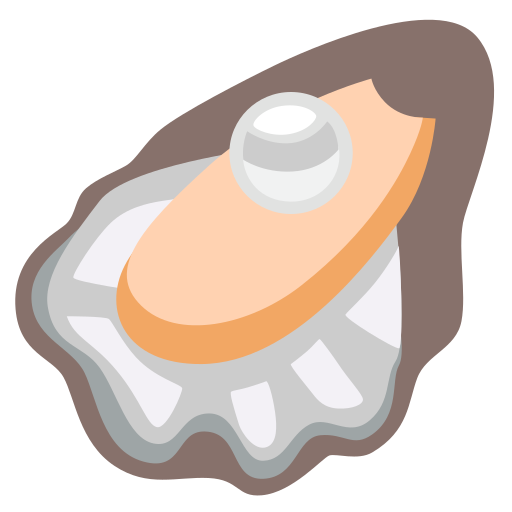
Emoji: 🦪